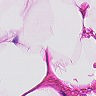
Metastatic tissue present: no